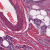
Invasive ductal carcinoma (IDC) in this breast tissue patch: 1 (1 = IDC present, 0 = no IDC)